Question: I want to work with an existing, shared database (I cannot modify the database design) with Linq-to-SQL and .NET 4.5 in C#. The database is on SQL Server 2008.
In order to clarify what my problem is, I created a minimal working example:
Consider the following (meaningless) example, where two tables represent people and companies. Every person works for exactly one company (no jobless here), and each company is led by exactly one person:

I want to use Linq-to-SQL to create a new company and a new person, which leads it.
I would have coded something like this:
'''
using (var ctx = new DataContext()) {
var company = new daCompany() { name = "company1" };
var person = new daPerson() { name = "person1" };
company.daPerson = person;
person.daCompany = company;
ctx.daCompanies.InsertOnSubmit(company);
ctx.daPersons.InsertOnSubmit(person);
ctx.SubmitChanges();
}
'''
but 'SubmitChanges()' throws an exception:
> An unhandled exception of type 'System.InvalidOperationException'
occurred in System.Data.Linq.dllAdditional information: A cycle was detected in the set of changes
I could try to insert the company first, but this will lead to another exception, which complains about the violated foreign key constraint (missing leader).
Is there any way to bypass this problem touching the database design or transferring the creation of the rows to a stored procedure?
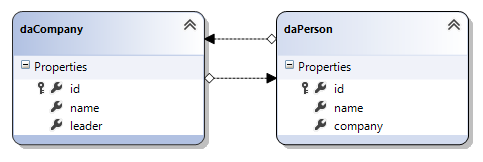
Answer: You can't even solve this problem with raw SQL. You have a mutual foreign key dependency. You have created two tables into which you can never insert any rows.
You could create one dummy row in each table while the foreign key is disabled. Then you can first insert both rows pointing to dummy rows. Then, you update them to set in the real values now that the mutual IDs are known.
I recommend making one of the foreign key columns nullable so that you can insert the two rows one after the other. But you said you don't want to modify the schema.